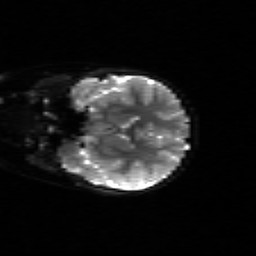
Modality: sbref
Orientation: coronal
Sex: female
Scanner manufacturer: siemens
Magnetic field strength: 3 T
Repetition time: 5 s
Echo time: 0.071 s